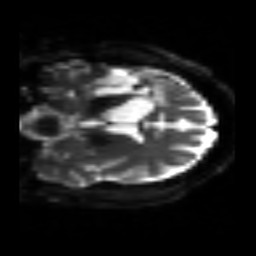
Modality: sbref
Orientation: coronal
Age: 42
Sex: male
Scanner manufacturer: siemens
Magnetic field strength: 3 T
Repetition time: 3.2 s
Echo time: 0.081 s